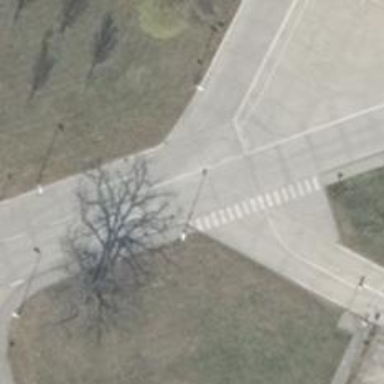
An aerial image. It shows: Service road with concrete surface.